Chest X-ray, PA view. Patient: 21 years old, sex M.
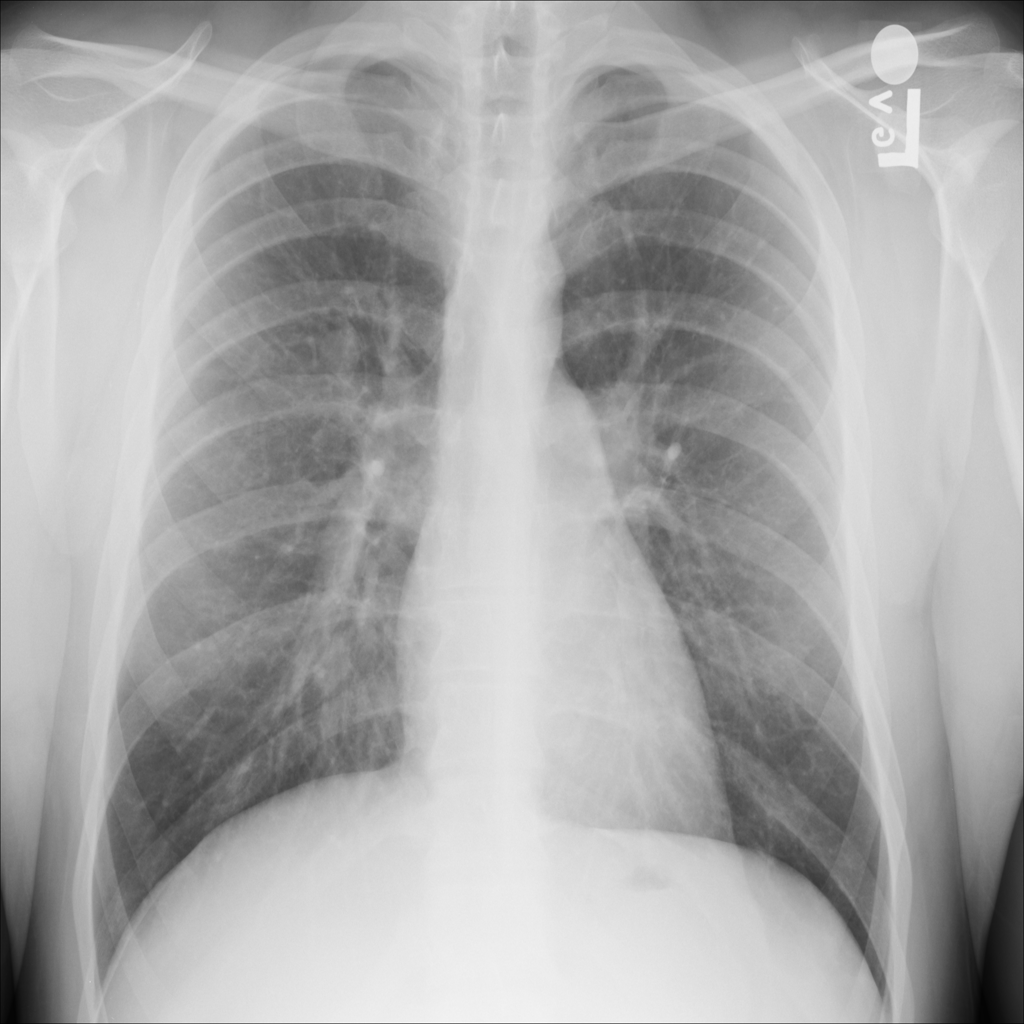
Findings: No Finding